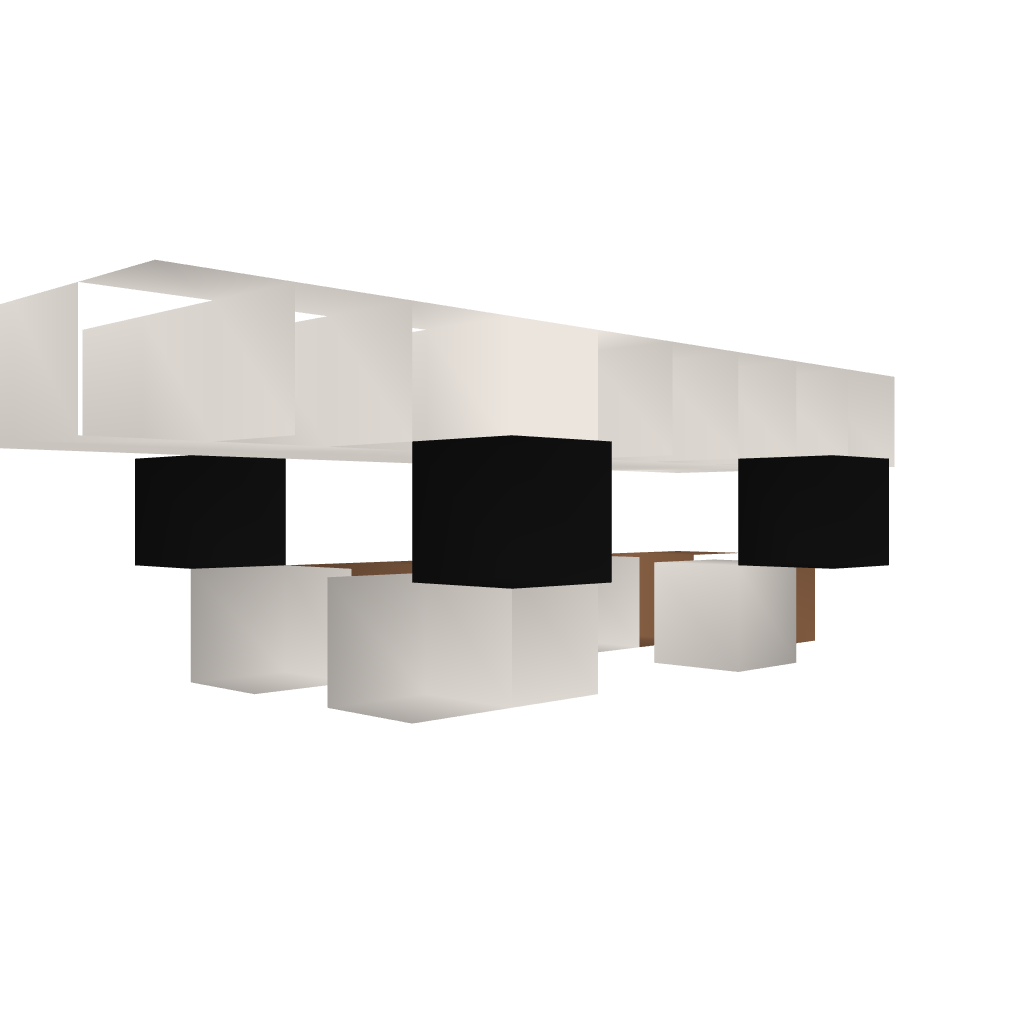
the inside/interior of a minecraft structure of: A simple clock